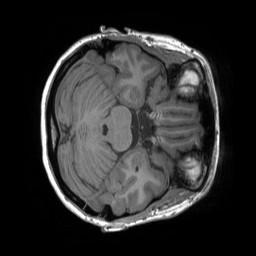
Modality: T1w
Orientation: axial
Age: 25
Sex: female